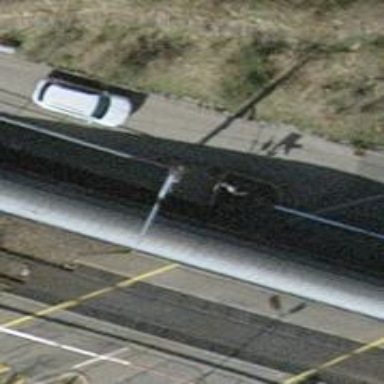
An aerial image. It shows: Railway crossing with full traffic signals.